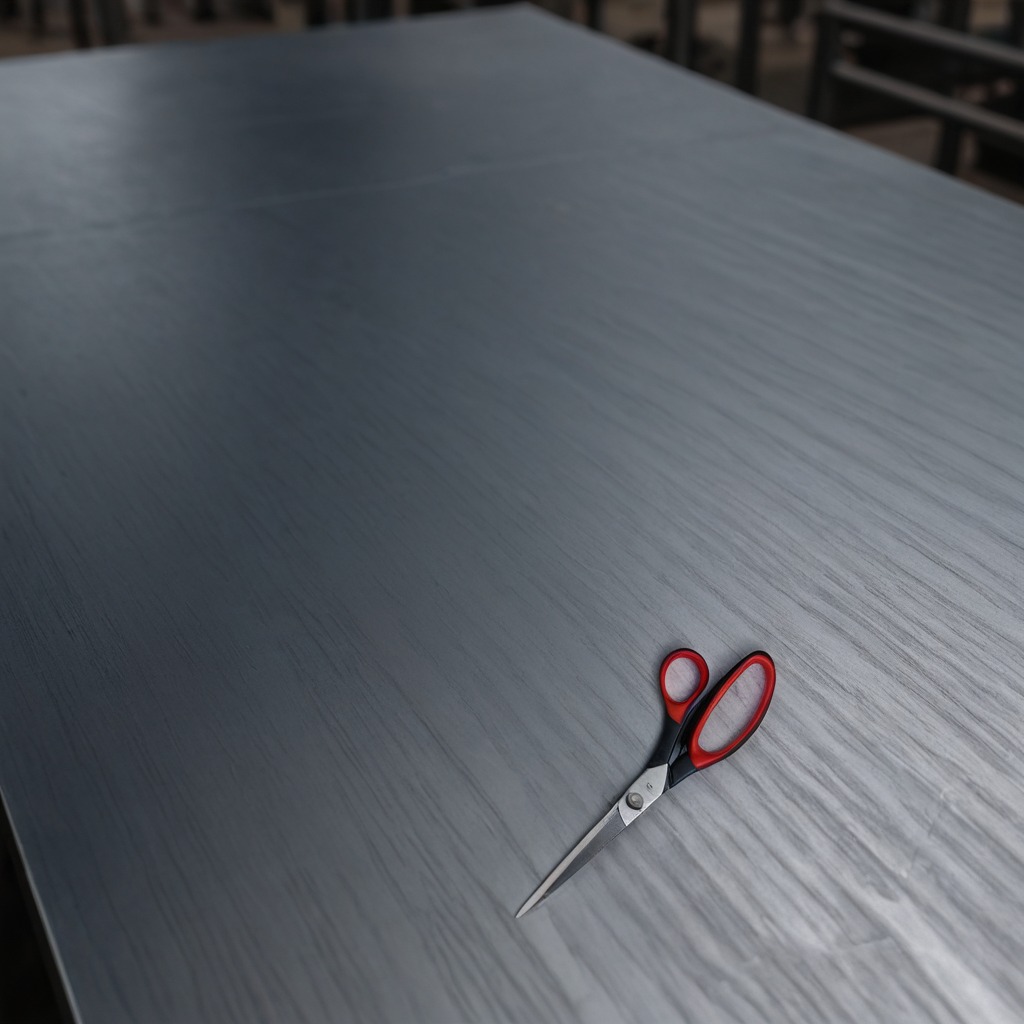
A scissor lies on the cold steel table in a mining workshop.